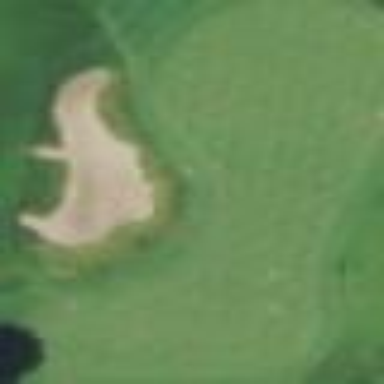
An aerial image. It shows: Green golf area with grass land use.